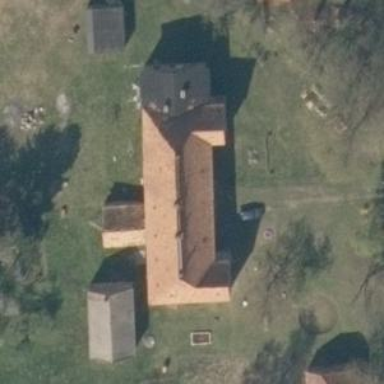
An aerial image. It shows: Historic manor.